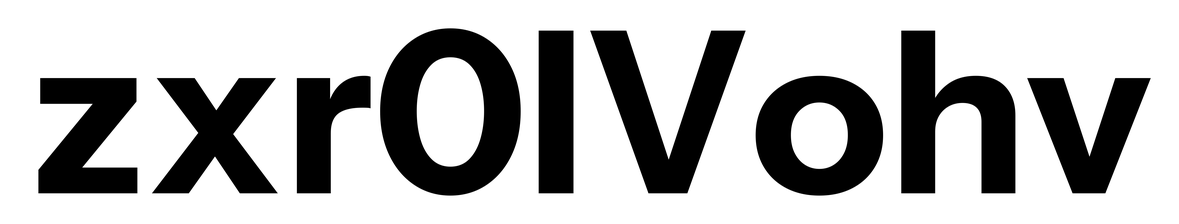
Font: InstrumentSans_Bold